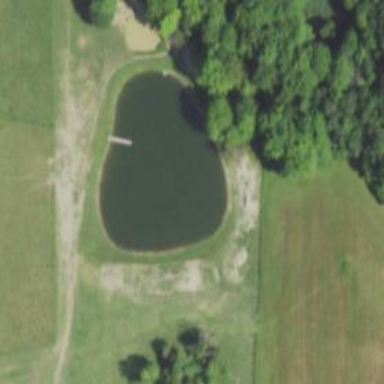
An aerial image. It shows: Pond surrounded by natural water.